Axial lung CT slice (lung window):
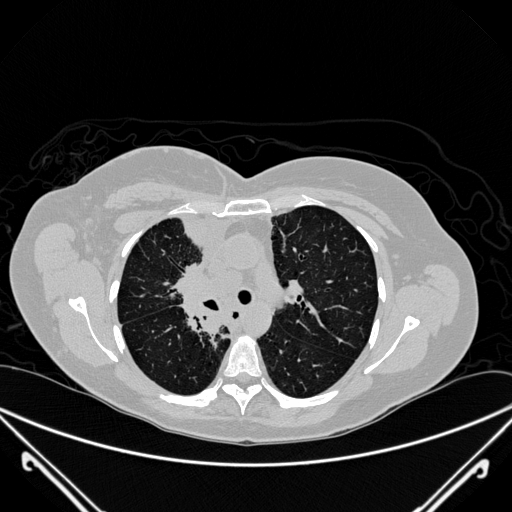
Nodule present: no